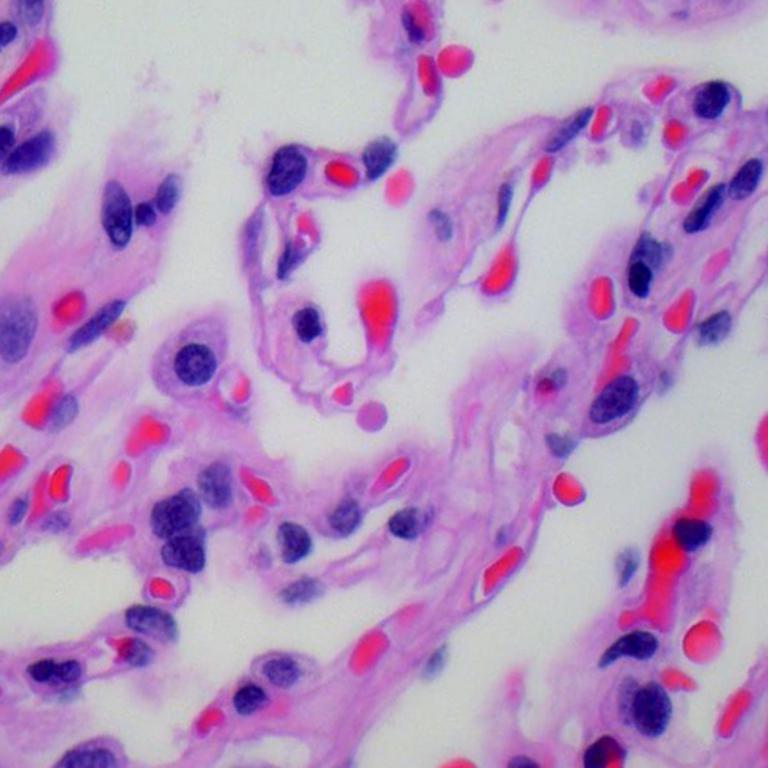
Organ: lung
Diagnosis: benign